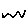
Label: zigzag